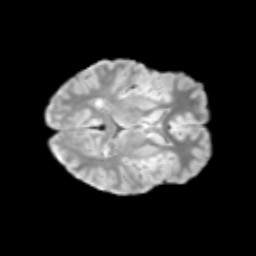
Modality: T2w
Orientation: axial
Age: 13
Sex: male
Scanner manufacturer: siemens
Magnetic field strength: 3 T
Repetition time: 3.8 s
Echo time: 0.07 s